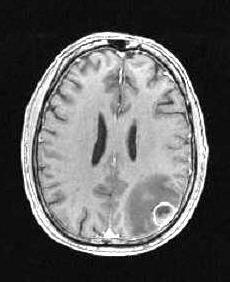
Label: notumor